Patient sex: M
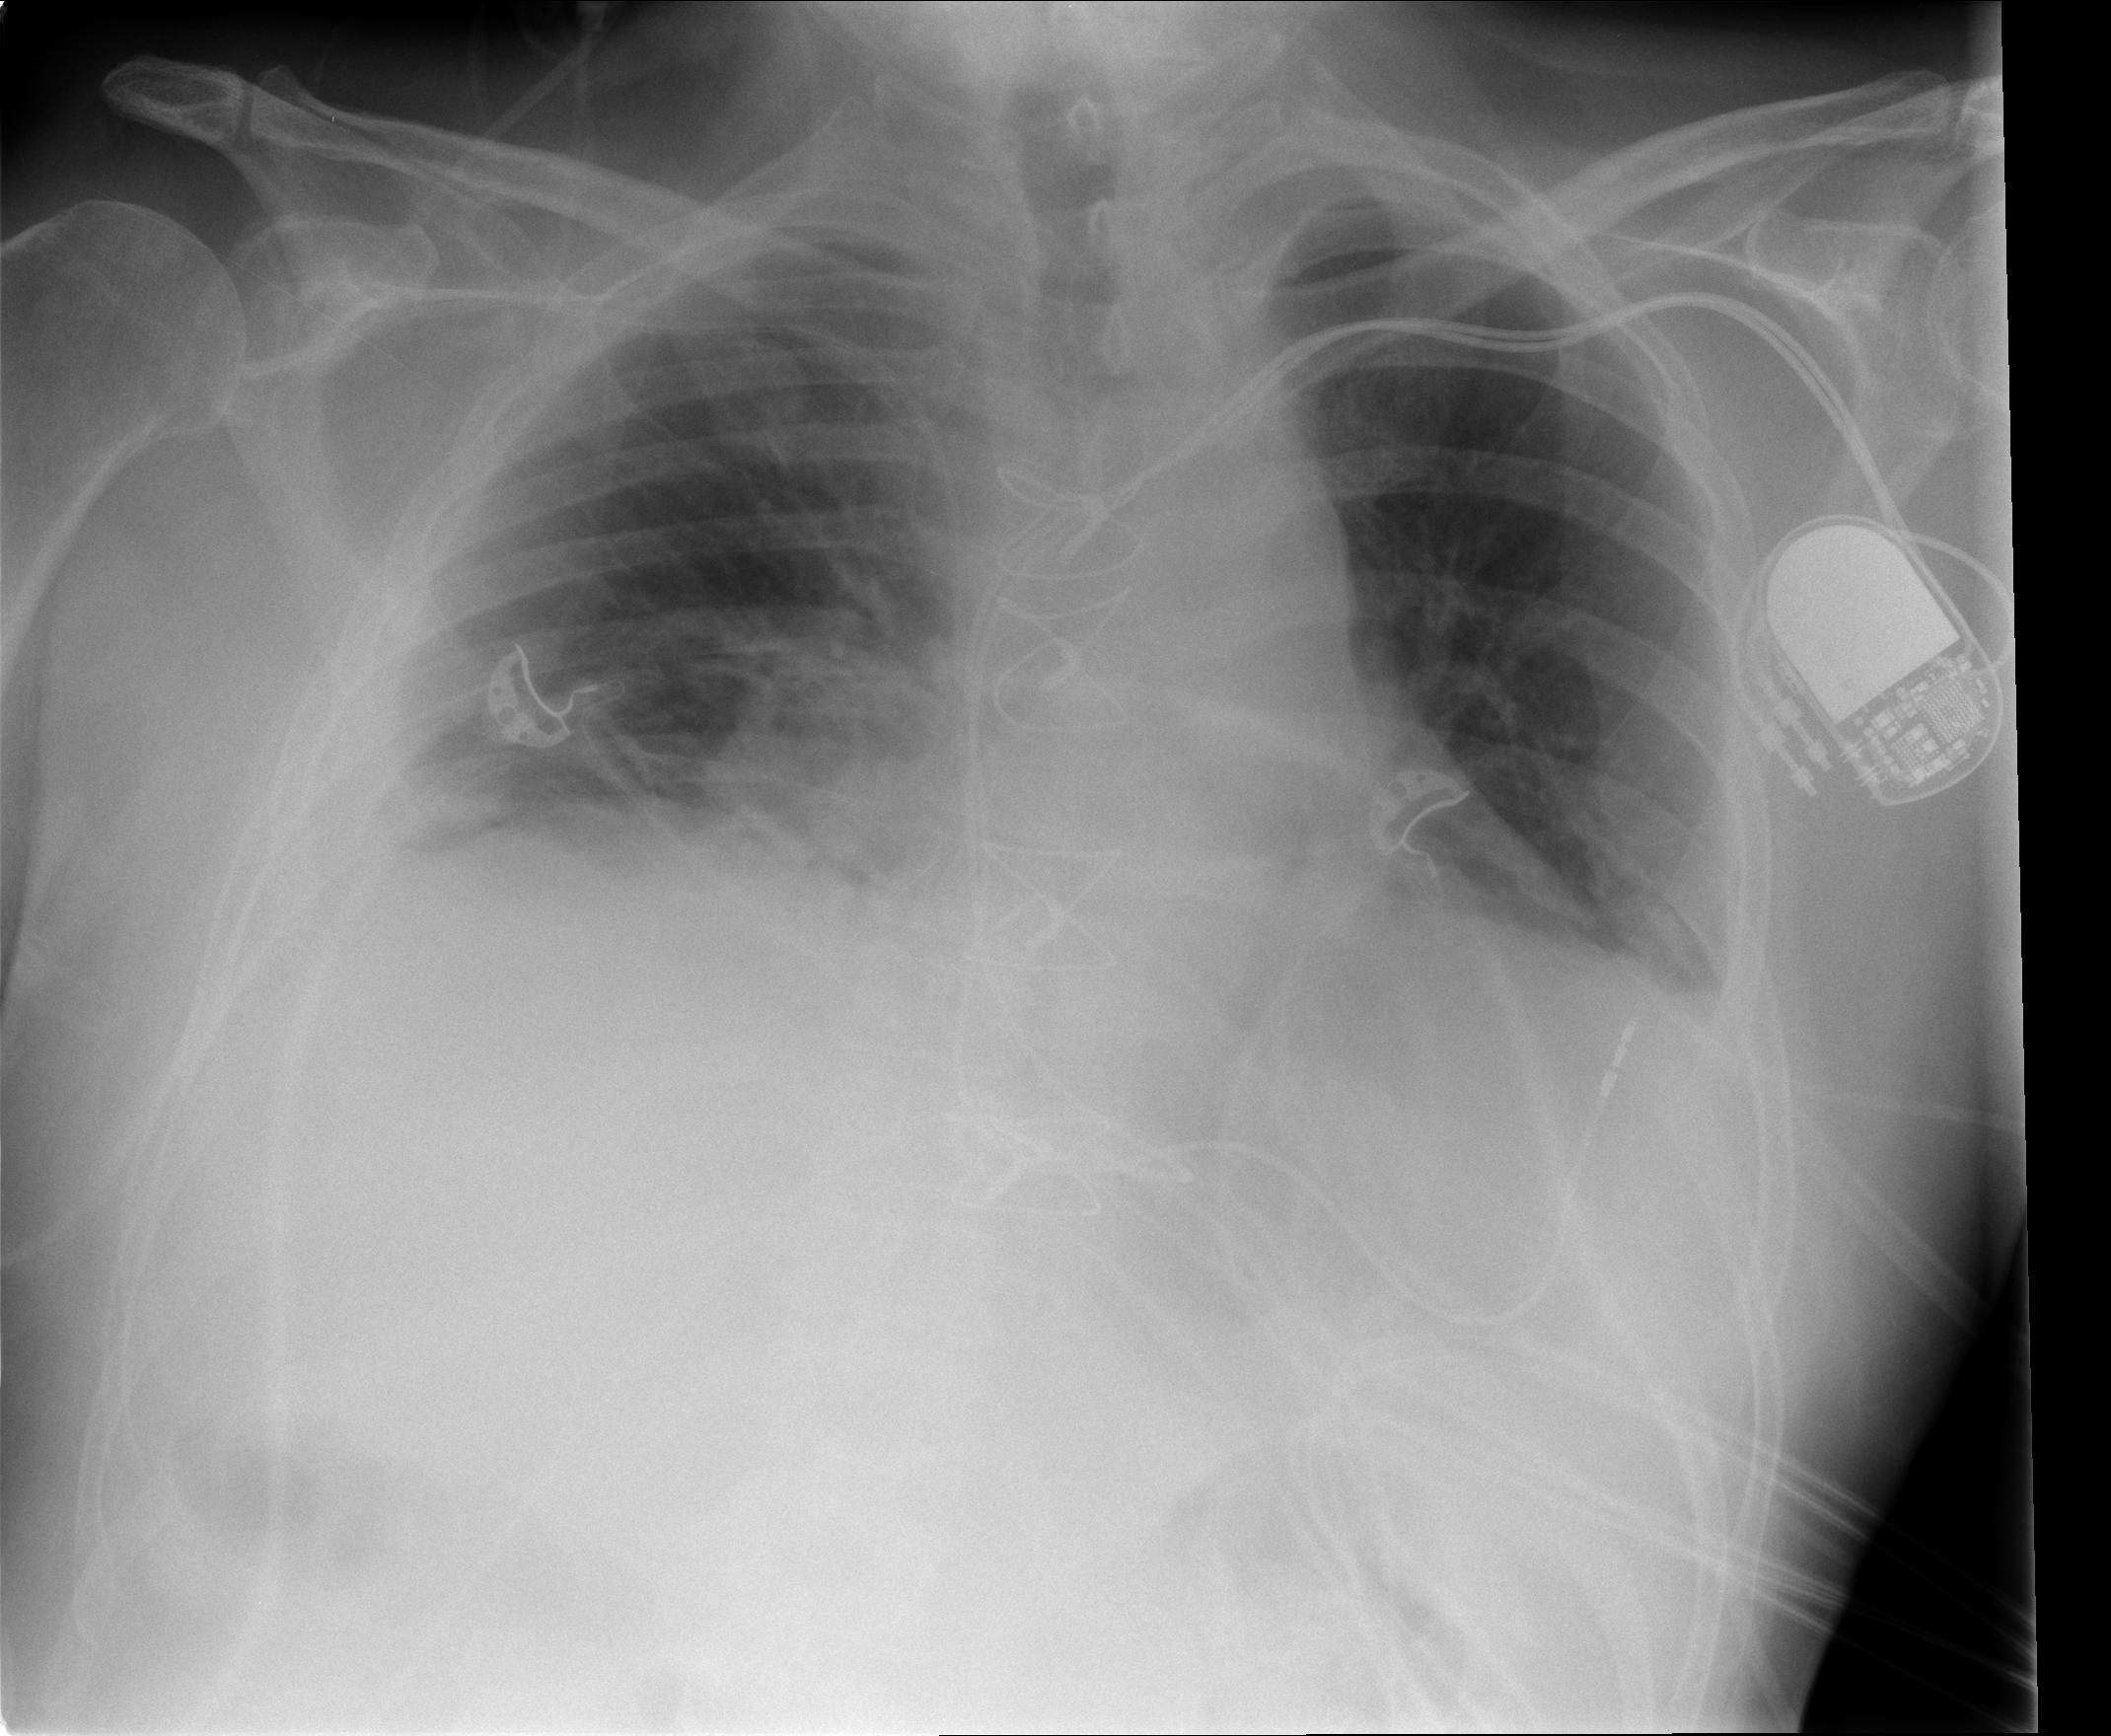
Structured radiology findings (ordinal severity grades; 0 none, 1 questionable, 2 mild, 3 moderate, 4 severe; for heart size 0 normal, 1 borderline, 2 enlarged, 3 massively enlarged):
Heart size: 3
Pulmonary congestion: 2
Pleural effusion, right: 2
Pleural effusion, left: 2
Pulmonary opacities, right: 2
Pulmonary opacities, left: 0
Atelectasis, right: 3
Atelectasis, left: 2